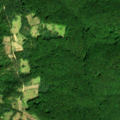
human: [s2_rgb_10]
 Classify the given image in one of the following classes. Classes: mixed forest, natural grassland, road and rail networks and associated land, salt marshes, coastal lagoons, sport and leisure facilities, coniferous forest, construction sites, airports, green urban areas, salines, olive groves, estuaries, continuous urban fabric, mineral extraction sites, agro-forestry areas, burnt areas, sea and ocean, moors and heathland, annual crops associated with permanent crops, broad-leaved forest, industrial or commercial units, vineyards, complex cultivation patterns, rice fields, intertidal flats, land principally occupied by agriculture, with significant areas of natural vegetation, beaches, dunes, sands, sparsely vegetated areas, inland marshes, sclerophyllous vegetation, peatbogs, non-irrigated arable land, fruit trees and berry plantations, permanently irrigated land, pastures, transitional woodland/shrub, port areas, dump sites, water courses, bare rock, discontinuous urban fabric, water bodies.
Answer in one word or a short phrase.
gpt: pastures, broad-leaved forest